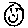
Label: smiley face